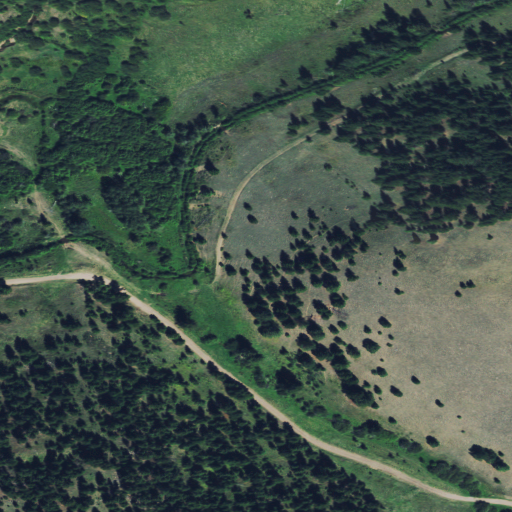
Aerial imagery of valley in Montana named Gaylord Gulch containing evergreen forest, shrub, pasture, and woody wetlands